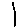
Label: line